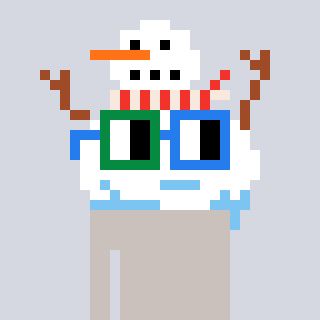
a pixel art character with square green and blue glasses, a snowman-shaped head and a foggrey-colored body on a cool background